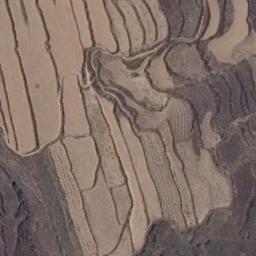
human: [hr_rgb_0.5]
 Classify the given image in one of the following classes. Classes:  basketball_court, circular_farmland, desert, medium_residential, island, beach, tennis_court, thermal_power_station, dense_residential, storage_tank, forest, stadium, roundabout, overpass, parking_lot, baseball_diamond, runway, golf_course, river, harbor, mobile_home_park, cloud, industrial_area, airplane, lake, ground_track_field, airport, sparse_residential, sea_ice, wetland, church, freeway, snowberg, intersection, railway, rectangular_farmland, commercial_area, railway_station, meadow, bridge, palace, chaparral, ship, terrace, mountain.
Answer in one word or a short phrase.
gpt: terrace